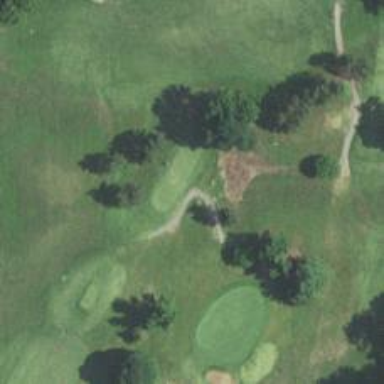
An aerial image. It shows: Path for both road and golf.